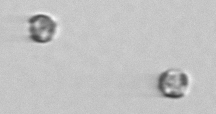
Label: Thalassiosira_sp_aff_mala